Question: Maybe it can be summed up by saying: The view starts at zero, Then the transform that makes it centered is applied. Then it's local transform is added
: I have three views that I'll call One, Two and Three. All three views can be moved via pan gesture recognizer.
If view One moves, both Two and Three follow using basically the code below in my 'handlePan' method:
'''
if (recognizer.view == One){
Two.center = CGPointMake(Two.center.x + translation.x, Two.center.y + translation.y);
Three.center = CGPointMake(Three.center.x + translation.x, Three.center.y + translation.y);
}
'''
View Three maintains center between One and Two via the code below in my 'handlePan' method:
'''
float midX = (One.center.x + Two.center.x)/2;
float midY = (One.center.y + Two.center.y)/2;
Three.center = CGPointMake(midX + translation.x, midY+ translation.y);
'''
See the illo as it might be easier to see what I want to do.

I tried the following setup, but it's not quite there:
'''
if (recognizer.view == One){
Two.center = CGPointMake(Two.center.x + translation.x, Two.center.y + translation.y);
Three.center = CGPointMake(Three.center.x + translation.x, Three.center.y + translation.y);
} else if (recognizer.view == Two) {
float midX = (One.center.x + Two.center.x)/2;
float midY = (One.center.y + Two.center.y)/2;
Three.center = CGPointMake(midX + translation.x, midY+ translation.y);
}
'''
Thanks for reading!
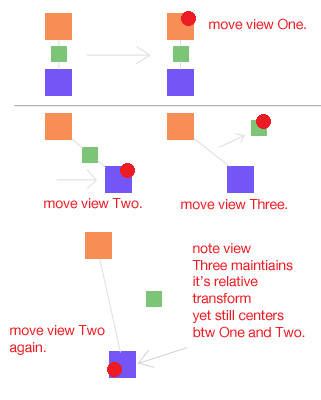
Answer: I worked it out. Pretty simple. Just created a point (here I used two floats numX and numY) to store the translation produced by view Three and the gesture recognizer. Then apply that when moving view Two. This code is in my 'handlePan' method:
'''
if (recognizer.view == One){
Two.center = CGPointMake(Two.center.x + translation.x, Two.center.y + translation.y);
Three.center = CGPointMake(Three.center.x + translation.x, Three.center.y + translation.y);
} else if (recognizer.view == Two) {
float midX = (One.center.x + Two.center.x)/2;
float midY = (One.center.y + Two.center.y)/2;
Three.center = CGPointMake(midX + numX, midY+ numY);
} else if (recognizer.view == Three) {
numX = numX+translation.x;
numY = numY+translation.y;
}
'''